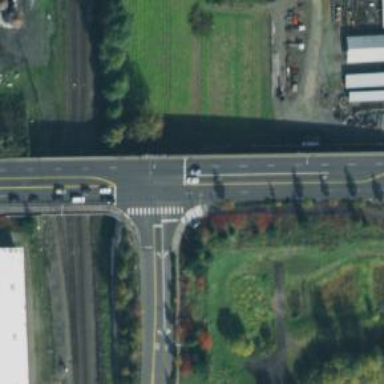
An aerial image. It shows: Secondary road.